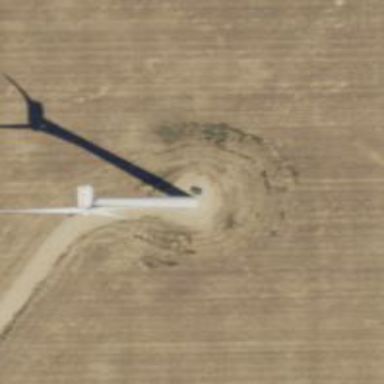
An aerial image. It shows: Wind generator in the form of horizontal axis wind turbine.